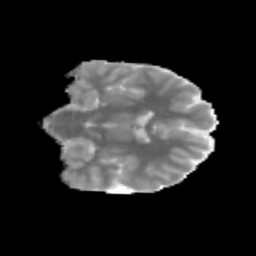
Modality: MD
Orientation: coronal
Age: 12
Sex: male
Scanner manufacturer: siemens
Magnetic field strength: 3 T
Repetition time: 3.8 s
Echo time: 0.07 s